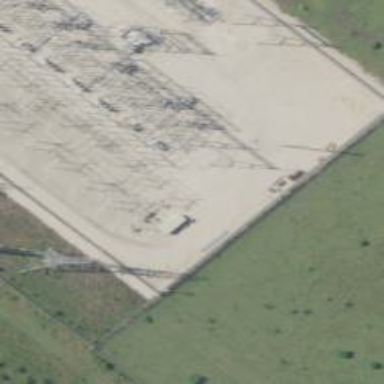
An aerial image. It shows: Switch for power supply.